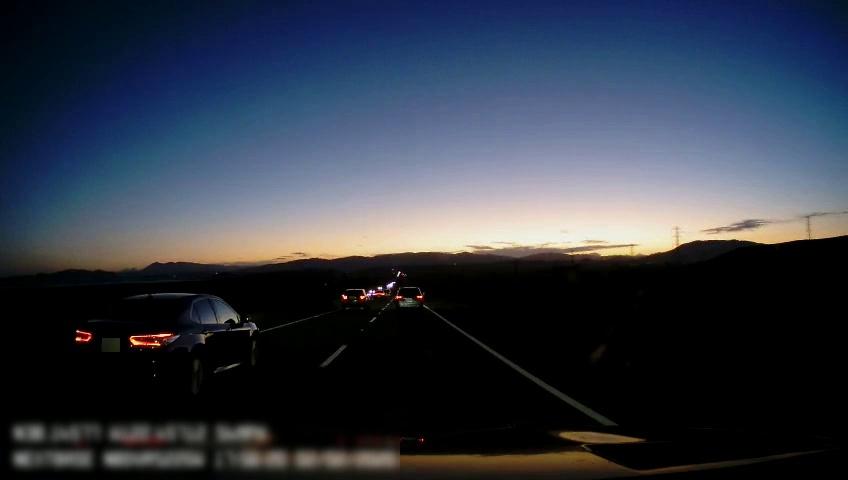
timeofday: Dusk/Dawn/Twilight
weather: Sunny
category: Drivable Space
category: Vehicles | Car
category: Vehicles | SUV
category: Vehicles | SUV
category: Vehicles | Car
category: Lanes | Alternate Lane
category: Lanes | Current Lane
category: Lanes | Current Lane